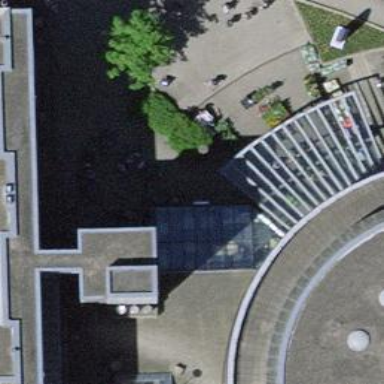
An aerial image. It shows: Cafe.